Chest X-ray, PA view. Patient: 28 years old, sex F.
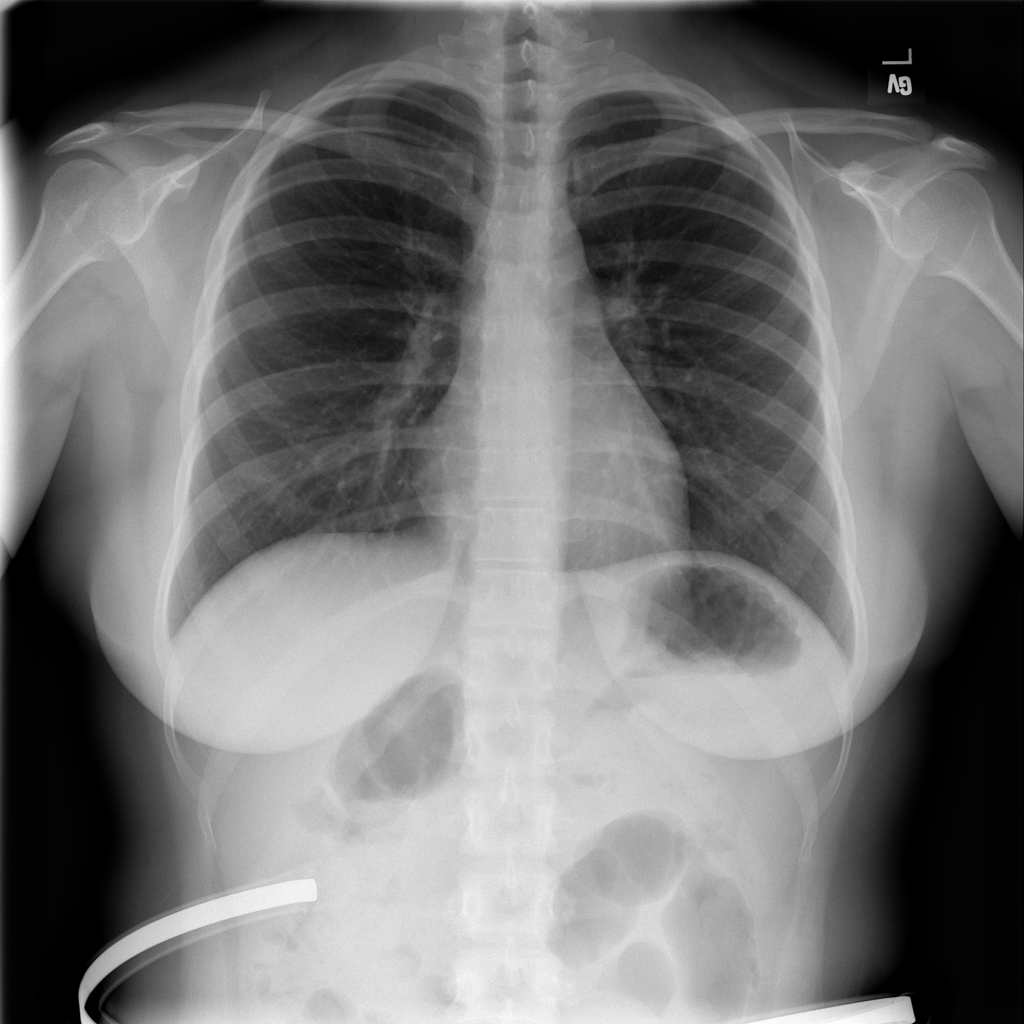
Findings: No Finding